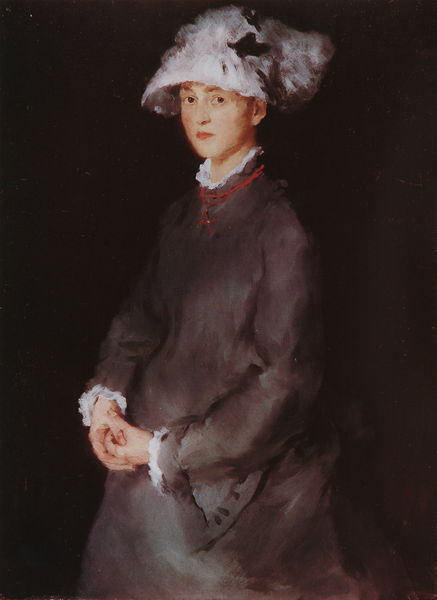
Titel: Bildnis der Nichte Lina Kirchdorffer
Künstler: Wilhelm Leibl
Standort: München
Institution: Neue Pinakothek
Schlagwörter: dunkel, gemälde, hand, haut, kopf, körper, weiß, impressionismus, mädchen, blume, braun, finger, frankreich, frau, grau, hell, hut, kleid, licht, mund, nase, ohr, paris, profil, renoir, schmuck, schwarz, blick, dame, rot, schirm, haube, malerei, rock, schleife, jacke, jung, arme, augen, band, bluse, federn, gesicht, kragen, mensch, spitze, stehen, trauer, ärmel, bildnis, hals, hände, portrait, porträt, öl, auge, gewand, mantel, stehend, spitzen, schleifen, lippen, madame, ohren, sanft, kopfbedeckung, ruhig, düster, halsband, schwer, kette, ausdruck, gefaltet, witwe, monet, ernst, streng, aufrecht, manet, bauch, rüsche, rüschen, schoß, wange, knöpfe, kniestück, stehende, halskette, kreuz, wei0, manschetten, beten, gebet, verschränkt, beerdigung, halbprofil, anhänger, roz, koralle, reflex, sprechend, schutz, sorge, luftig, hämde, hochgeschlossen, korallen, prüde, lfrau, kreuzanhänger, bovary, zugrot